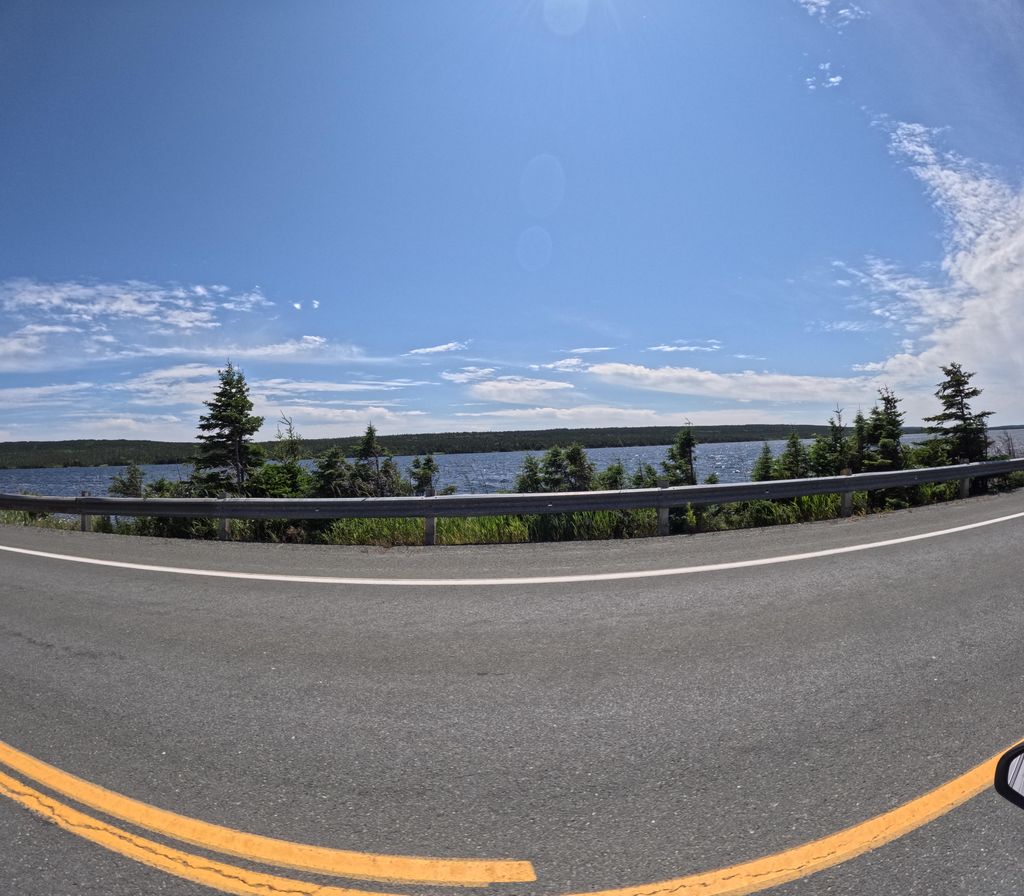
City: st_johns